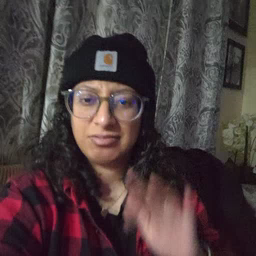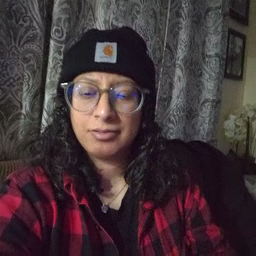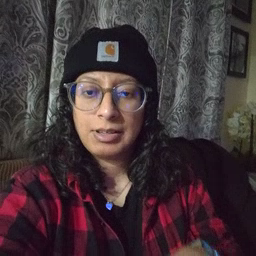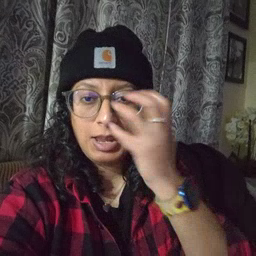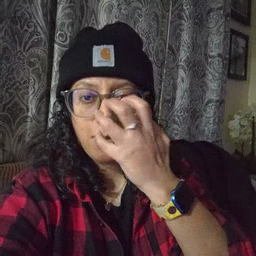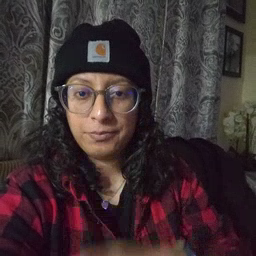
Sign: clown